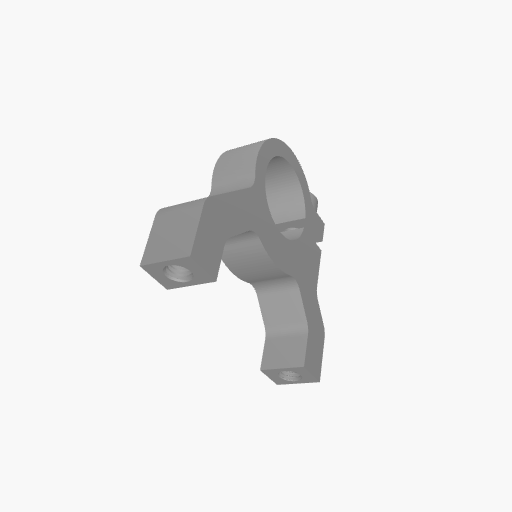
Part: Side1Post2ClampingMount14ID